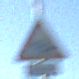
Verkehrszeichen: Stau
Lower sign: LaengeEinerStrecke5
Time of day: MorningAfternoon
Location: Outdoor (Nature)
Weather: Clear
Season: NotSpecified
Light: Natural